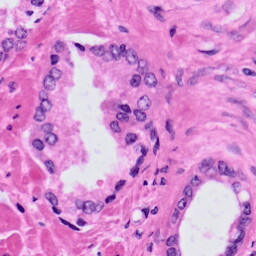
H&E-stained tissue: Prostate